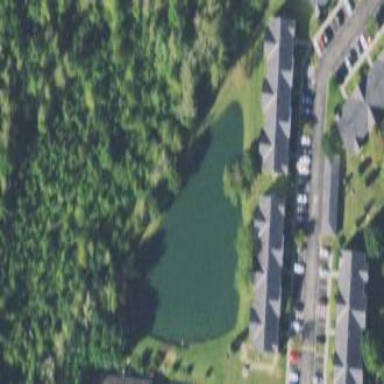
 showcasing the natural beauty of water."